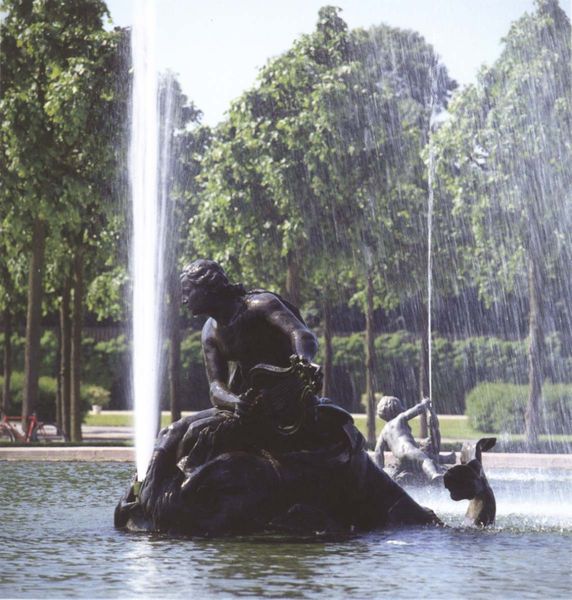
Titel: Schlossgarten Schwetzingen
Künstler: Johann Ludwig Petri
Standort: Schwetzingen, Schloss (EU - D - BW)
Schlagwörter: baum, mann, wasser, bäume, grün, teich, frau, schwarz, park, arme, stein, figur, kind, brunnen, delphin, engel, garten, putte, putto, skulptur, springbrunnen, statue, schwanz, allee, hecke, bronze, foto, eisen, becken, fahrrad, fisch, fontäne, wasserfontäne, harfe, wasserspeier, bäum, fontänen, efrau, fischschwant, ebäume, bcken